Question: I've webapp1 which has a simple index.jsp
'''
<form method="post" action="TestHarnessClass">
SSN:&nbsp;&nbsp;&nbsp;&nbsp;&nbsp;&nbsp;&nbsp;&nbsp;&nbsp;<input type="text" name="ssn" />
<br />
Username: <input type="text" name="un" />
<br /><br />
<input type="submit" value="Go to user contracts" />
</form>
'''
And a backend servlet
'''
protected void doPost(HttpServletRequest request, HttpServletResponse response) throws ServletException, IOException {
String ssn = request.getParameter("ssn").trim();
String username = request.getParameter("un").trim();
request.setAttribute("ssn", ssn);
request.setAttribute("un", username);
response.sendRedirect(url);
}
'''
And I can see that the address changed in the browser to the correct url with the un and ssn encoded as query parameters, I inspected the request parameters and it has the ssn and un:

But on the other web app I've the following code:
'''
String ssn = request.getParameter("ssn");
String username = request.getParameter("un");
'''
ssn and username are both null. What's wrong with my code?
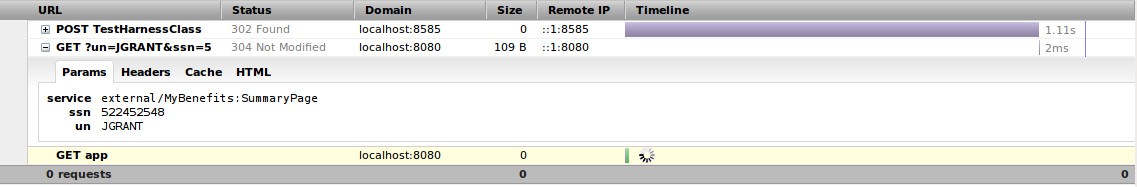
Answer: I think you should change your Servlet to
'''
protected void doPost(HttpServletRequest request, HttpServletResponse response) throws
ServletException, IOException {
String ssn = request.getParameter("ssn").trim();
String username = request.getParameter("un").trim();
response.sendRedirect(url + "?ssn=" + ssn + "&un=" + un);
}
'''